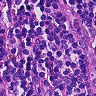
Metastatic tissue present: no